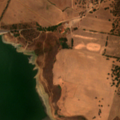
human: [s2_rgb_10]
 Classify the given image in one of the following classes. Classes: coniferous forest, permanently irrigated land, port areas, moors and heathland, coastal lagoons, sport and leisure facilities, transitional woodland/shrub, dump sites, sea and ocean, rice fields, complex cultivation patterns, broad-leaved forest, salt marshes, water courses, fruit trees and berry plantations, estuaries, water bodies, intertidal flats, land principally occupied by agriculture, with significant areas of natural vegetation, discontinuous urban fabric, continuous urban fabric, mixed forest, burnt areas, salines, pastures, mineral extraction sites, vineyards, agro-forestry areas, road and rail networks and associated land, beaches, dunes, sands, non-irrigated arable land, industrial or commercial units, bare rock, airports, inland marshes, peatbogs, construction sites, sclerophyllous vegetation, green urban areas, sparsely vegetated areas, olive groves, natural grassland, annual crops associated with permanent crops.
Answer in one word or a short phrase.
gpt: non-irrigated arable land, permanently irrigated land, rice fields, pastures, agro-forestry areas, water bodies